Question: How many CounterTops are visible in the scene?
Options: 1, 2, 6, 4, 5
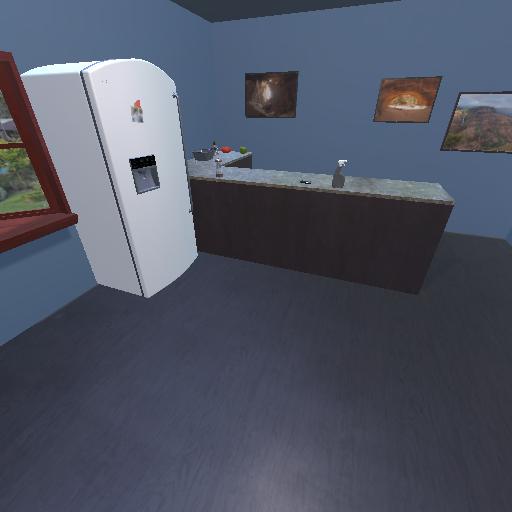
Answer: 1